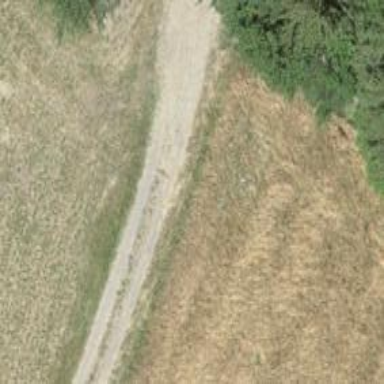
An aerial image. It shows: Gravel track of grade3 type.